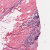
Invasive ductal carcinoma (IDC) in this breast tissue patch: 0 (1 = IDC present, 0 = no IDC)